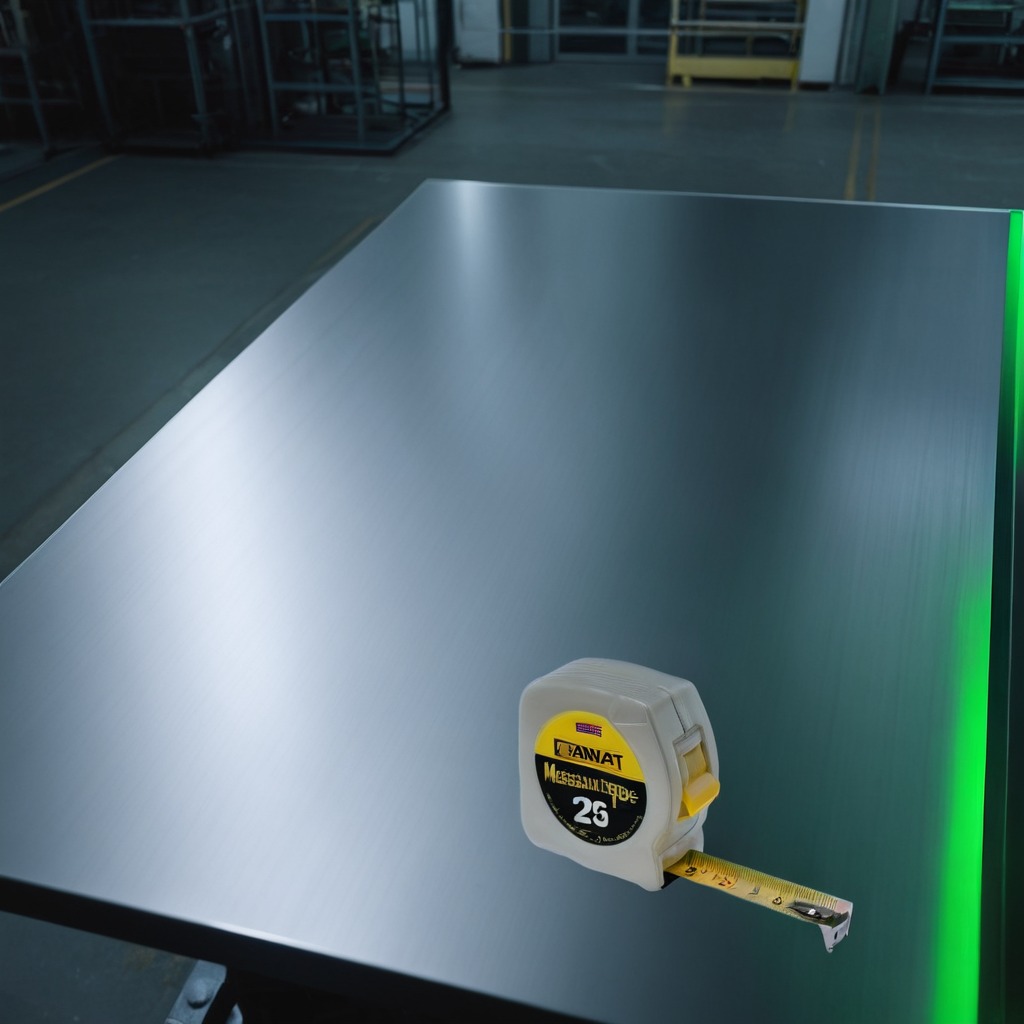
A measuring tape is lying on a metal table in a machine shop under fluorescent lights.